Question: I'm trying to get the total download count of my app for the last 30 days on different devices, i succeeded of returning the right query, by grouping by the number of days and joinning with an enumerable with the last thirty days. However I'm not able to format the output as i want. Let me share the query first with the presentation in LinqPad
'''
var last_days = (from idx in Enumerable.Range(1, (DateTime.Now - DateTime.Now.AddDays(-30)).Days)
select new { day = DateTime.Now.AddDays(-30).AddDays(idx).Date});
var orders = (from od in Orders
group od by EntityFunctions.AddSeconds((DateTime?)new DateTime(1970,1,1,0,0,0,0), (int?)od.Created) into g
select new {
day = g.Key ,
web = g.Where( q => q.Source == "web").Count(),
ios = g.Where( q => q.Source == "ios").Count(),
android = g.Where( q => q.Source == "android").Count(),
total = g.Count()
}).OrderByDescending(q => q.day).Take(31);
var days=
(from d in last_days
join od in orders on d.day equals od.day into x
from od in x.DefaultIfEmpty()
select x );
days.Dump();
'''
This is the result I get

Now, I want to format the final output to an IEnumerable of 5 columns(day, web, ios, android, total) regardless whether it was empty or not. So instead of the empty O sign, I get the date, and the web = ios = android = total = 0. How can I do this?
So on day without any downloads, I still get an entry with the date and platforms to 0.
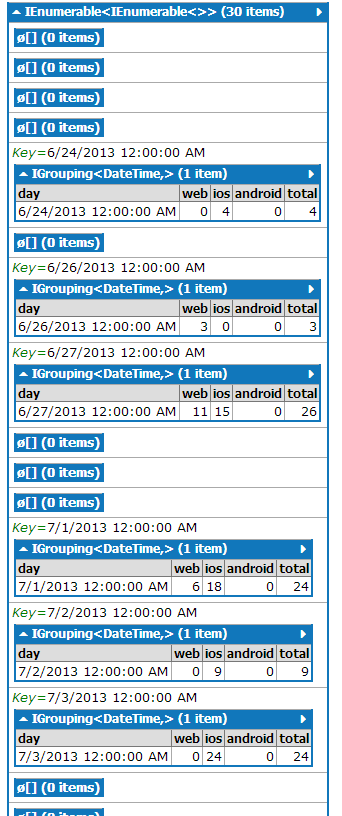
Answer: Got it right, generated sql is okay in complexity, was a bit rusty on linq i guess
'''
var last_days = (from idx in Enumerable.Range(1, (DateTime.Now - DateTime.Now.AddDays(-31)).Days)
select new { day = DateTime.Now.AddDays(-31).AddDays(idx).Date});
var orders = (from od in Orders
where od.ServiceProviderID == 2
group od by new DateTime(1970,1,1,0,0,0,0).AddSeconds(od.Created).Date into g
select new {
day = (DateTime)g.Key ,
web = g.Where( q => q.Source == "web").Count(),
ios = g.Where( q => q.Source == "ios").Count(),
android = g.Where( q => q.Source == "android").Count(),
total = g.Count()
}).OrderByDescending(q => q.day).Take(32);
var days = (from d in last_days
join od in orders on d.day.Date equals od.day.Date into x
from od in x.DefaultIfEmpty()
select new {
day = d.day ,
web = (od == null) ? 0: od.web,
ios = (od == null) ? 0: od.ios,
android = (od == null) ? 0: od.android,
total = (od == null) ? 0 : od.total
} );
days.Dump();
'''